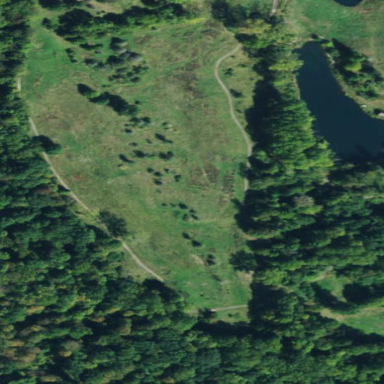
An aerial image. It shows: Golf fairway surrounded by grass.